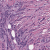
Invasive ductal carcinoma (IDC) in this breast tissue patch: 1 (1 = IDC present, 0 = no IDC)